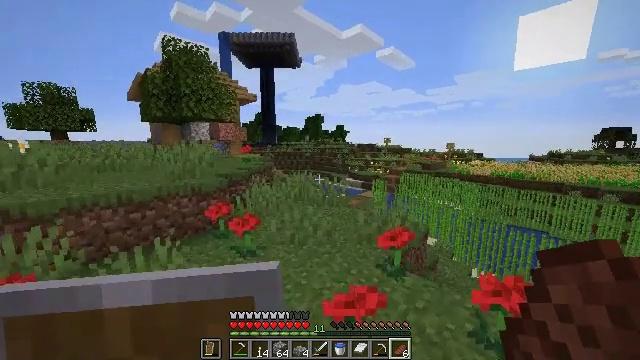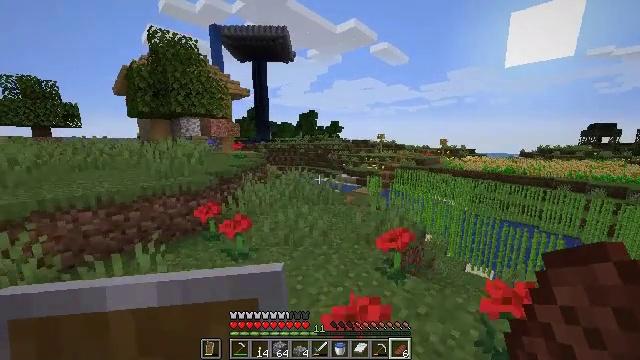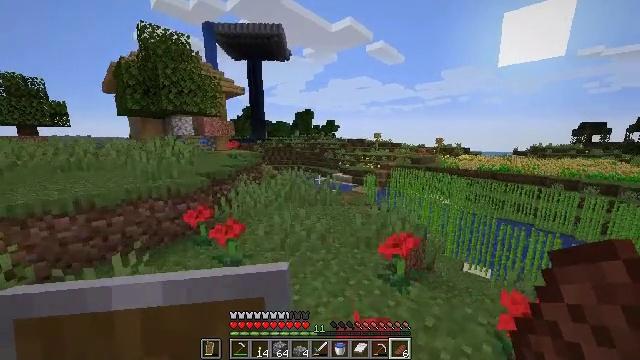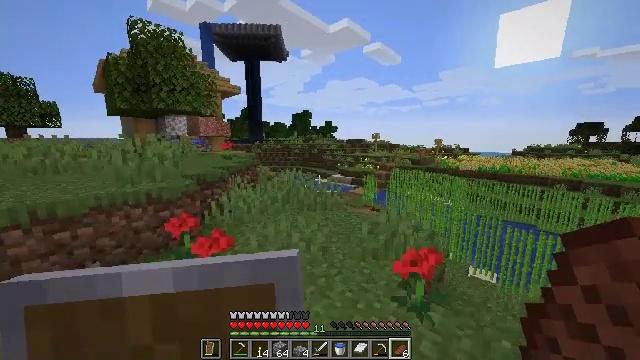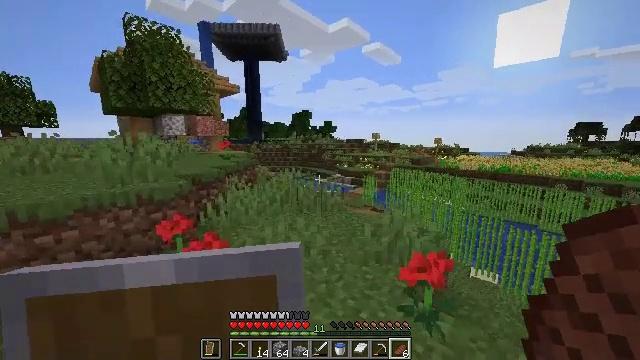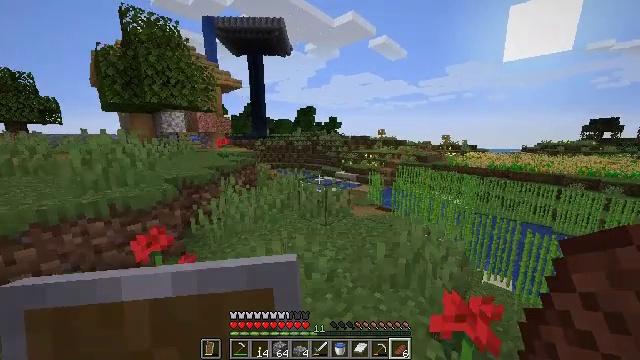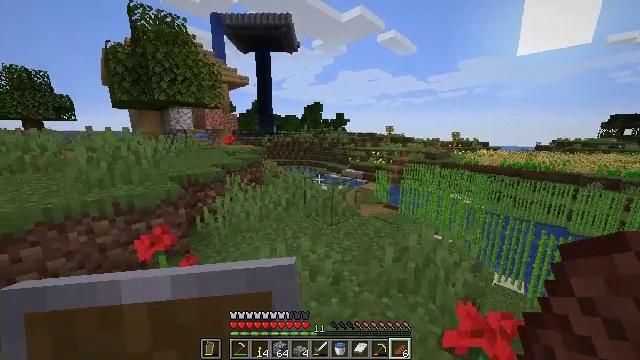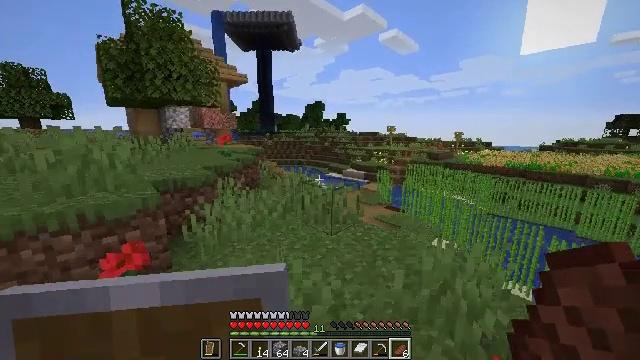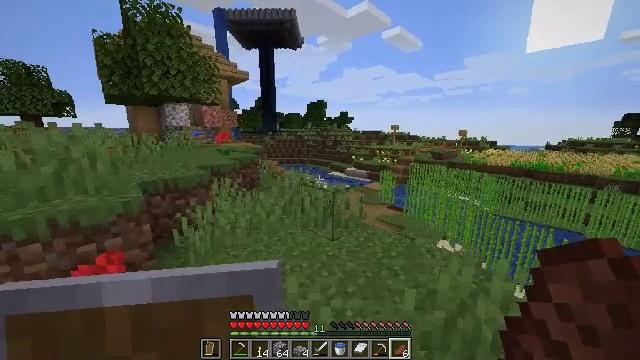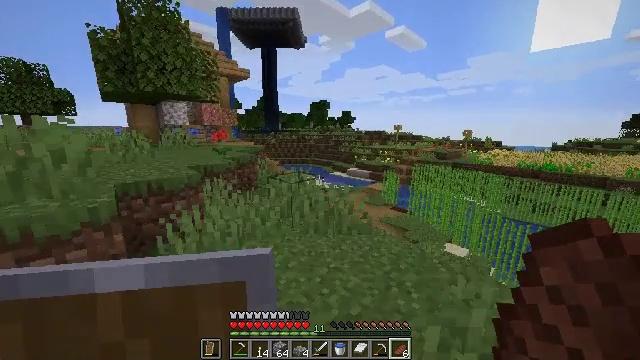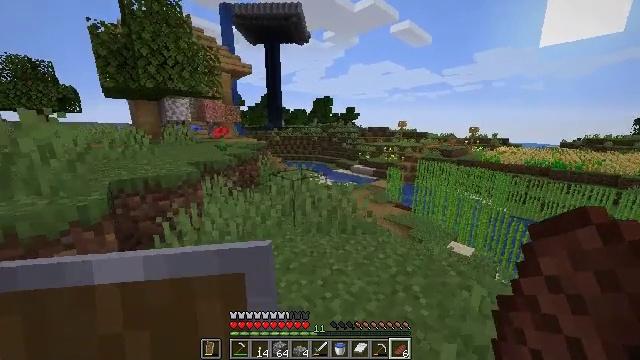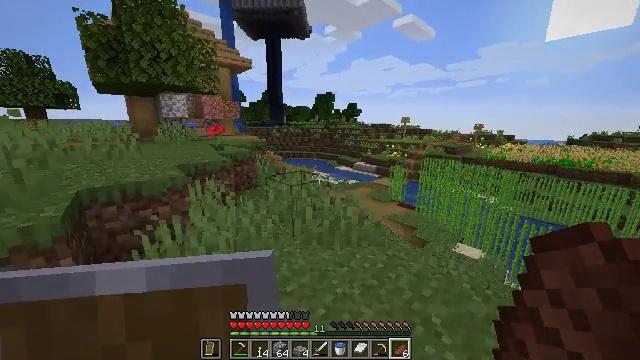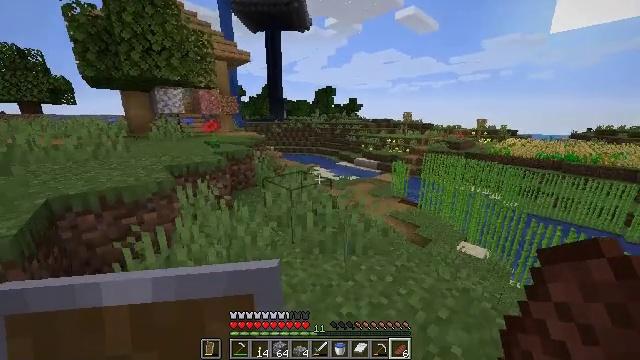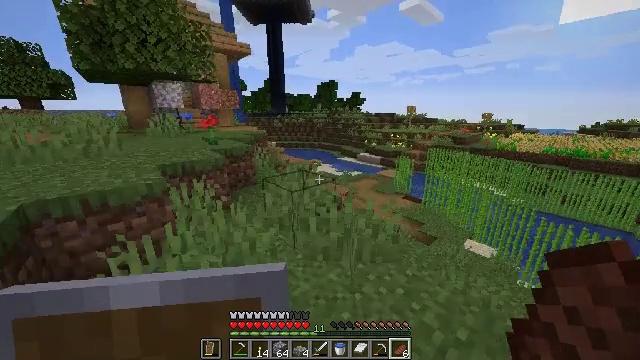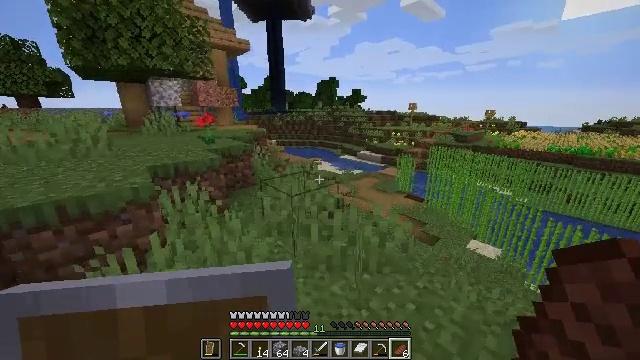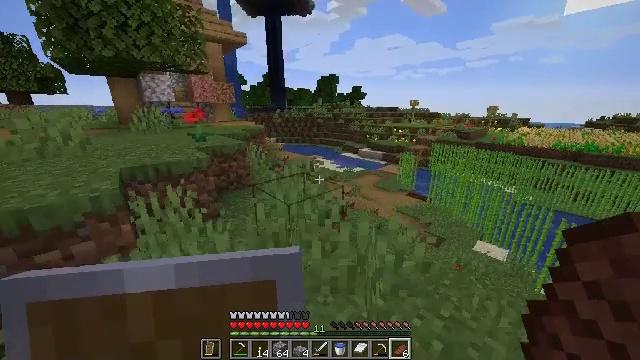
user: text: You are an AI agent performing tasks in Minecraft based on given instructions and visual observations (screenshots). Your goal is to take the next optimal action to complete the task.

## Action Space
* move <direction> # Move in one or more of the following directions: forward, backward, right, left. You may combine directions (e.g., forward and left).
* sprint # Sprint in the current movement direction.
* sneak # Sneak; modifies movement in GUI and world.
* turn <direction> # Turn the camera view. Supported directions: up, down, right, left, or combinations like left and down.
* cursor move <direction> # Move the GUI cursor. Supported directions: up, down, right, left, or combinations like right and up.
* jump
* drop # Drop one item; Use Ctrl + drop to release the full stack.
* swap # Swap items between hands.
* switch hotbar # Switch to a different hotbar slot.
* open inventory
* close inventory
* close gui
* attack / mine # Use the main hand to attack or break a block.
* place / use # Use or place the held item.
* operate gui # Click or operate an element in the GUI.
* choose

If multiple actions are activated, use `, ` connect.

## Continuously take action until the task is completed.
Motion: motion action
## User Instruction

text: Mine the farmland block.
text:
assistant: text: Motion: move forward, turn right and down
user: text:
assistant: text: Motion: move forward, turn right
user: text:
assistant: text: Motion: move forward
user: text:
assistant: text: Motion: move forward
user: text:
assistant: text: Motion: move forward, turn left
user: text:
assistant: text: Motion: move forward, turn left
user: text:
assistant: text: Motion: move forward
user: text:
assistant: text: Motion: move forward
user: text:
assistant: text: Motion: move forward
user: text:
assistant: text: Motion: move forward
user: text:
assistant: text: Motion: move forward
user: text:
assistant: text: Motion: move forward, turn down
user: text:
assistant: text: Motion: move forward, turn down
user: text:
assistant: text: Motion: move forward
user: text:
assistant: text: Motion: move forward, turn down
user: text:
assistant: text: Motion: move forward, turn down
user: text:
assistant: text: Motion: move forward
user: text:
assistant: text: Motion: move forward
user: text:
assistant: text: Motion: move forward
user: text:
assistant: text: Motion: move forward, turn down
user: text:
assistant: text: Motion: move forward
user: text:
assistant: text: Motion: move forward, turn down
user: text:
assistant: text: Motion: move forward, turn down
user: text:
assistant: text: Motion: move forward
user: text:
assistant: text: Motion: move forward, turn down
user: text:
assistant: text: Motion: move forward
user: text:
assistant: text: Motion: move forward
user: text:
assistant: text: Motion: move forward
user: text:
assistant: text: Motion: move forward
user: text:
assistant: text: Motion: move forward